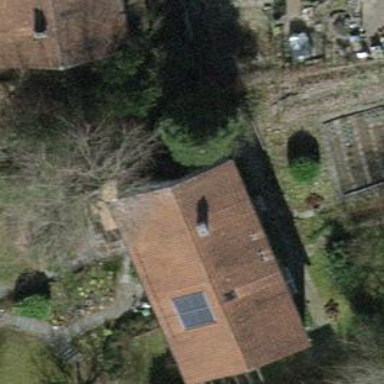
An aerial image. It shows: Semidetached house with gabled roof made of tiles.